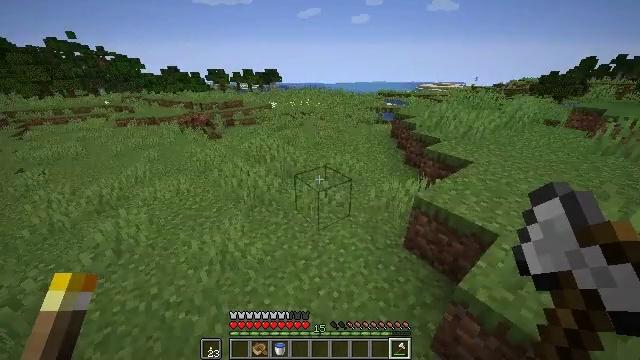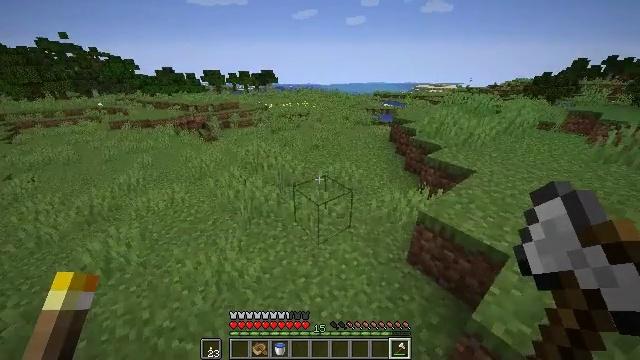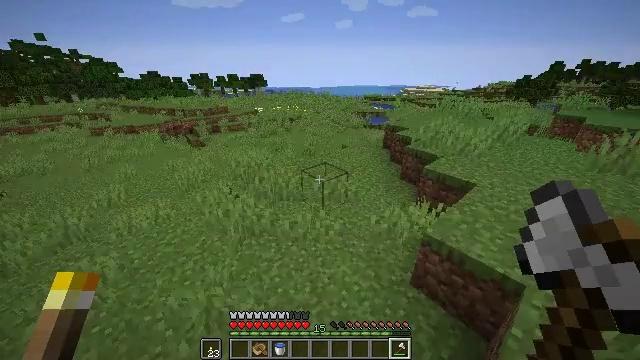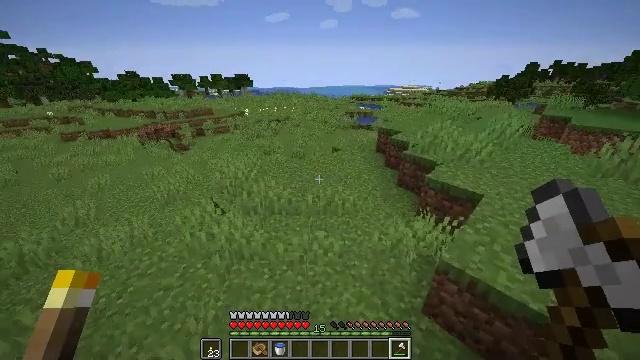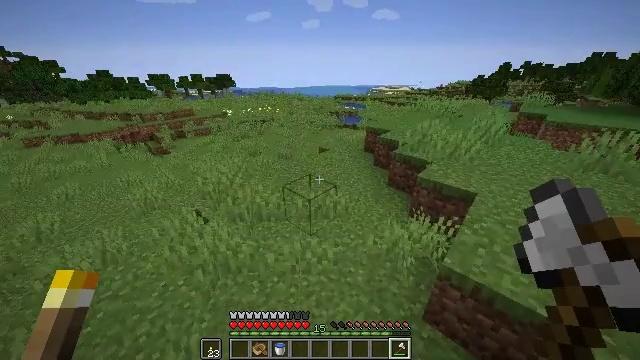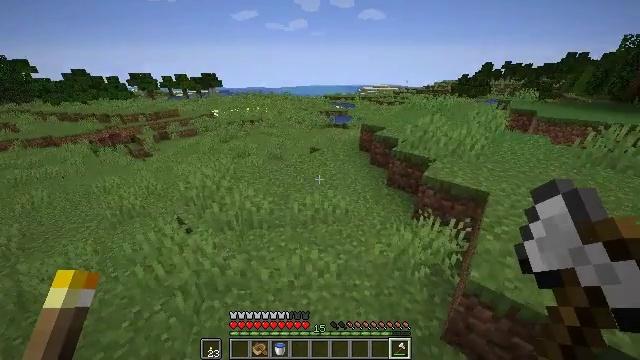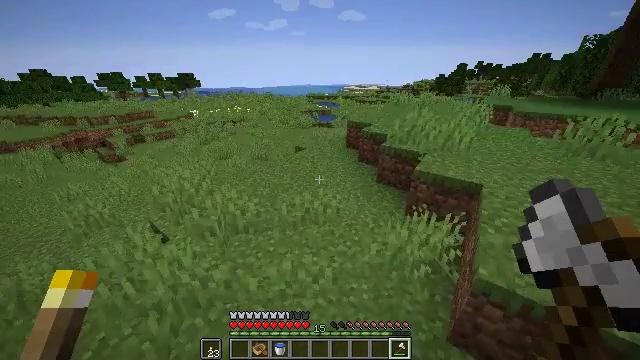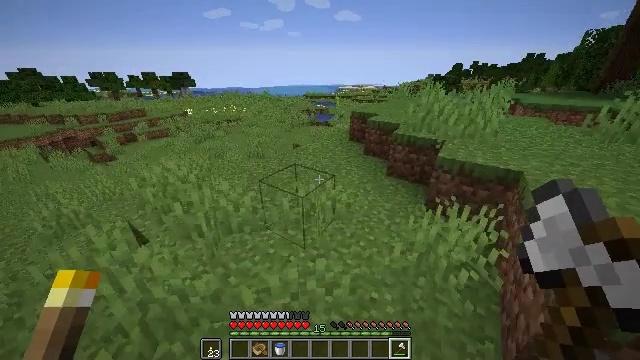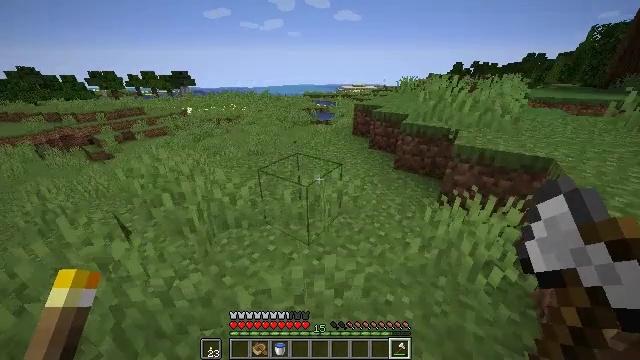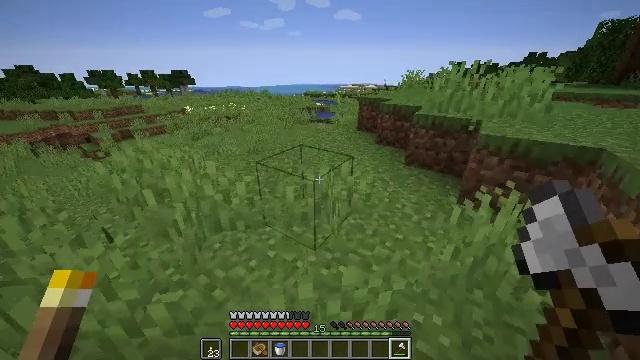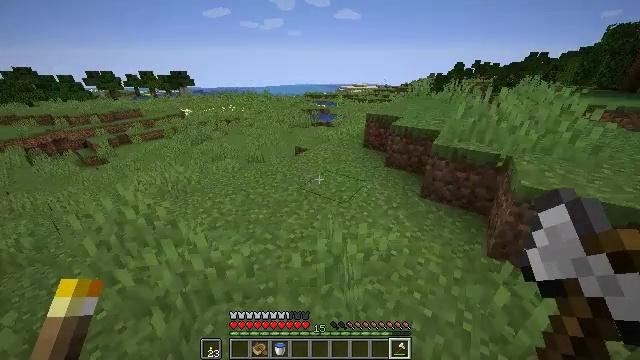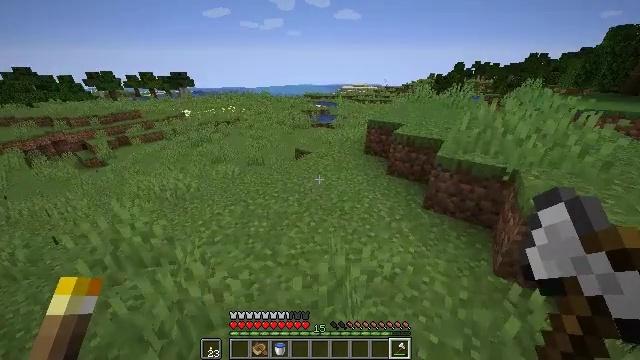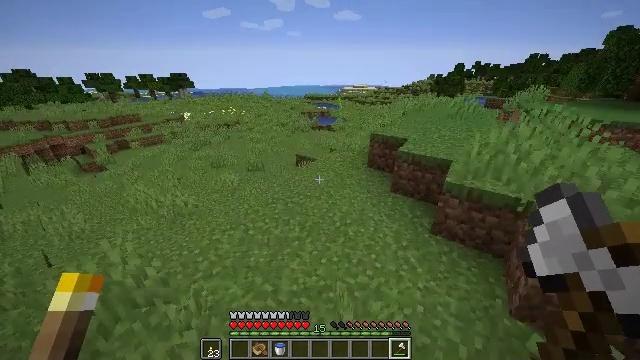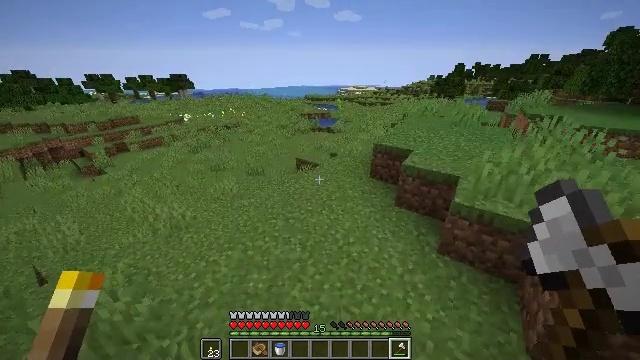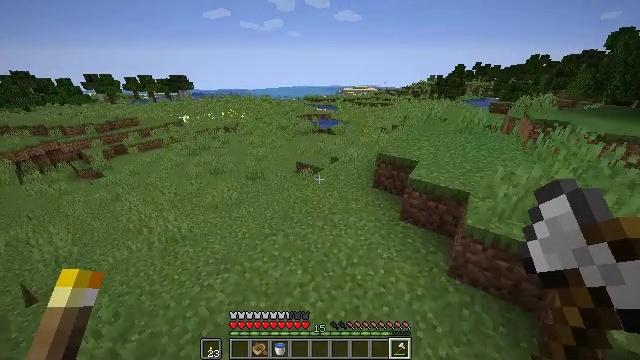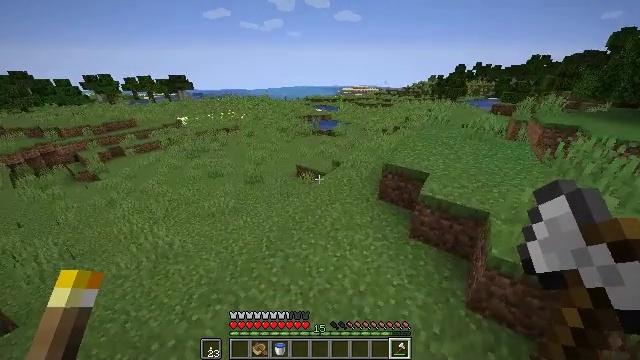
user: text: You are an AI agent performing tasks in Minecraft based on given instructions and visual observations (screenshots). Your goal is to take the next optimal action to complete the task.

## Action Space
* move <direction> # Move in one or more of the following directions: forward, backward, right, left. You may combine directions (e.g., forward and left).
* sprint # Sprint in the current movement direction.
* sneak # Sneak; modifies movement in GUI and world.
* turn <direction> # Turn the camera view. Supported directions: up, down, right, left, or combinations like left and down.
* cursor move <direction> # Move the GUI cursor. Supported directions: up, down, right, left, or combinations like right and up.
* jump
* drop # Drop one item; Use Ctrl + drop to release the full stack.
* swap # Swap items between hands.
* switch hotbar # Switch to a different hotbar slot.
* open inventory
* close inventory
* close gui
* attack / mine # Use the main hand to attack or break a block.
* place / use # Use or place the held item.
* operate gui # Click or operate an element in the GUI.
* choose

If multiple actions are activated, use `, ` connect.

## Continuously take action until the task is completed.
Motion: motion action
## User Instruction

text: Hunt animals.
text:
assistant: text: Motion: move forward, sprint, jump
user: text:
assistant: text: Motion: move forward, sprint, turn right, jump
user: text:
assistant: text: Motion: move forward, sprint, turn right, jump
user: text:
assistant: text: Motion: move forward, sprint, turn right, jump
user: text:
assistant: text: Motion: move forward, sprint, turn right, jump
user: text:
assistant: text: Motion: move forward, sprint, turn right, jump
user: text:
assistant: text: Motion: move forward, sprint, jump
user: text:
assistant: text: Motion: move forward, sprint, jump
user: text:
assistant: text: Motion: move forward, sprint, jump
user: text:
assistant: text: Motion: move forward, sprint, jump
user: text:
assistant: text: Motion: move forward, sprint, jump
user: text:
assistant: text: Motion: move forward, sprint, jump
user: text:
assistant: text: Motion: move forward, sprint, jump
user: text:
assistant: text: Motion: move forward, sprint, jump
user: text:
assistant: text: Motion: move forward, sprint, jump
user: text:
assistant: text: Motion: move forward, sprint, jump
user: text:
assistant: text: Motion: move forward, sprint, jump
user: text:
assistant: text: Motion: move forward, sprint, jump
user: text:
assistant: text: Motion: move forward, sprint, jump
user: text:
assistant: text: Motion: move forward, sprint, jump
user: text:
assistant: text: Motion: move forward, sprint, jump
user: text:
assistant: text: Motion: move forward, sprint, jump
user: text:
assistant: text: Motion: move forward, sprint, jump
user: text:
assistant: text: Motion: move forward, sprint, jump
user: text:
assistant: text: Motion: move forward, sprint, jump
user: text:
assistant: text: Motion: move forward, sprint, turn right, jump
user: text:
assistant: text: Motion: move forward, sprint, turn right, jump
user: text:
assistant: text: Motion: move forward, sprint, turn right
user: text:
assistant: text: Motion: move forward, sprint, turn right
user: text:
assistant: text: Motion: move forward, sprint, turn right